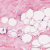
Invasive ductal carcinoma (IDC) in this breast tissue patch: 0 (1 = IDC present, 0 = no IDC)